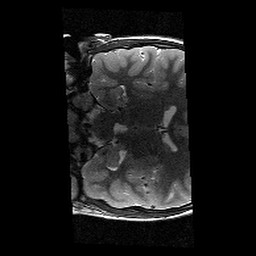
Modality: T2w
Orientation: coronal
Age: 9
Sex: male
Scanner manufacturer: siemens
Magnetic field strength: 3 T
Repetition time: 9.23 s
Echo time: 0.067 s